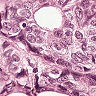
Metastatic tissue present: yes